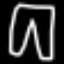
Label: pants